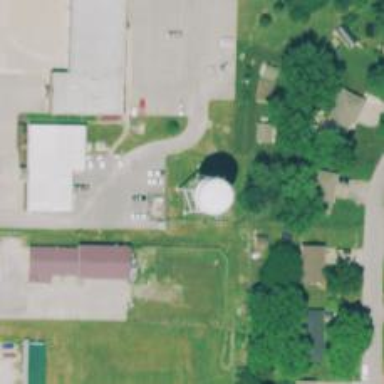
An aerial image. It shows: Water tower that is man-made.